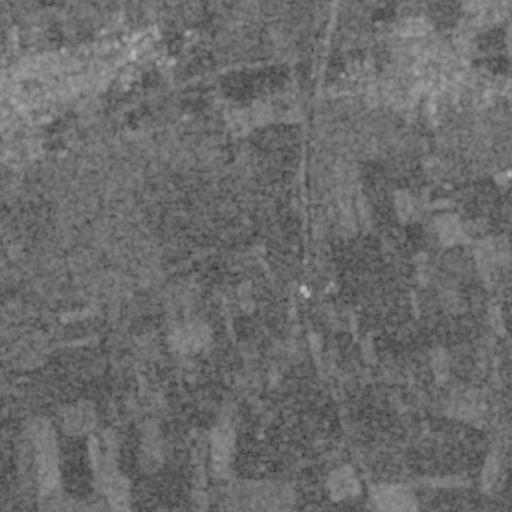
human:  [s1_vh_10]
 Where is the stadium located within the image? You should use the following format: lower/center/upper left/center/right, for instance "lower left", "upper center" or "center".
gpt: The stadium is located in the upper left of the image.
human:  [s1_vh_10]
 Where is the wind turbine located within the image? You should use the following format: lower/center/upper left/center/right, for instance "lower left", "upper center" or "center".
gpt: The wind turbine is located in the lower of the image.
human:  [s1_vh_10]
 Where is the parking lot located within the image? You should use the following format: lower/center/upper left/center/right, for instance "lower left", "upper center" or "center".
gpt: There is no parking lot in the image.

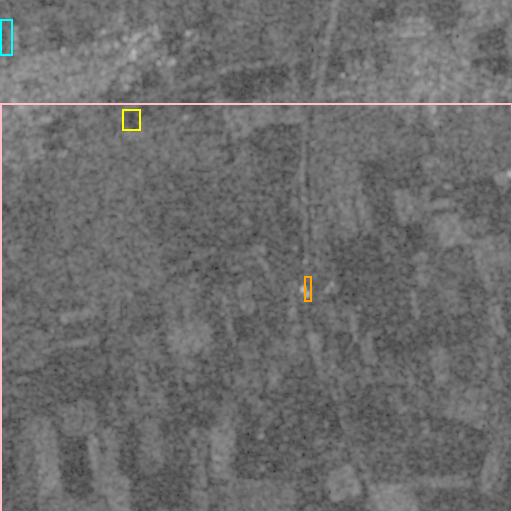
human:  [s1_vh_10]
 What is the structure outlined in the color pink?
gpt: The structure outlined in pink is a crop field.
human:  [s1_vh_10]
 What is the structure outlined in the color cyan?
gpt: The structure outlined in cyan is a park.
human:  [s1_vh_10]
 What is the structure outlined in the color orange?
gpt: The structure outlined in orange is a parking lot.
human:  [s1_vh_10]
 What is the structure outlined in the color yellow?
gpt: The structure outlined in yellow is a stadium.
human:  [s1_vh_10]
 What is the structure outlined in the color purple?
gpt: There is no purple outline.